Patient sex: M
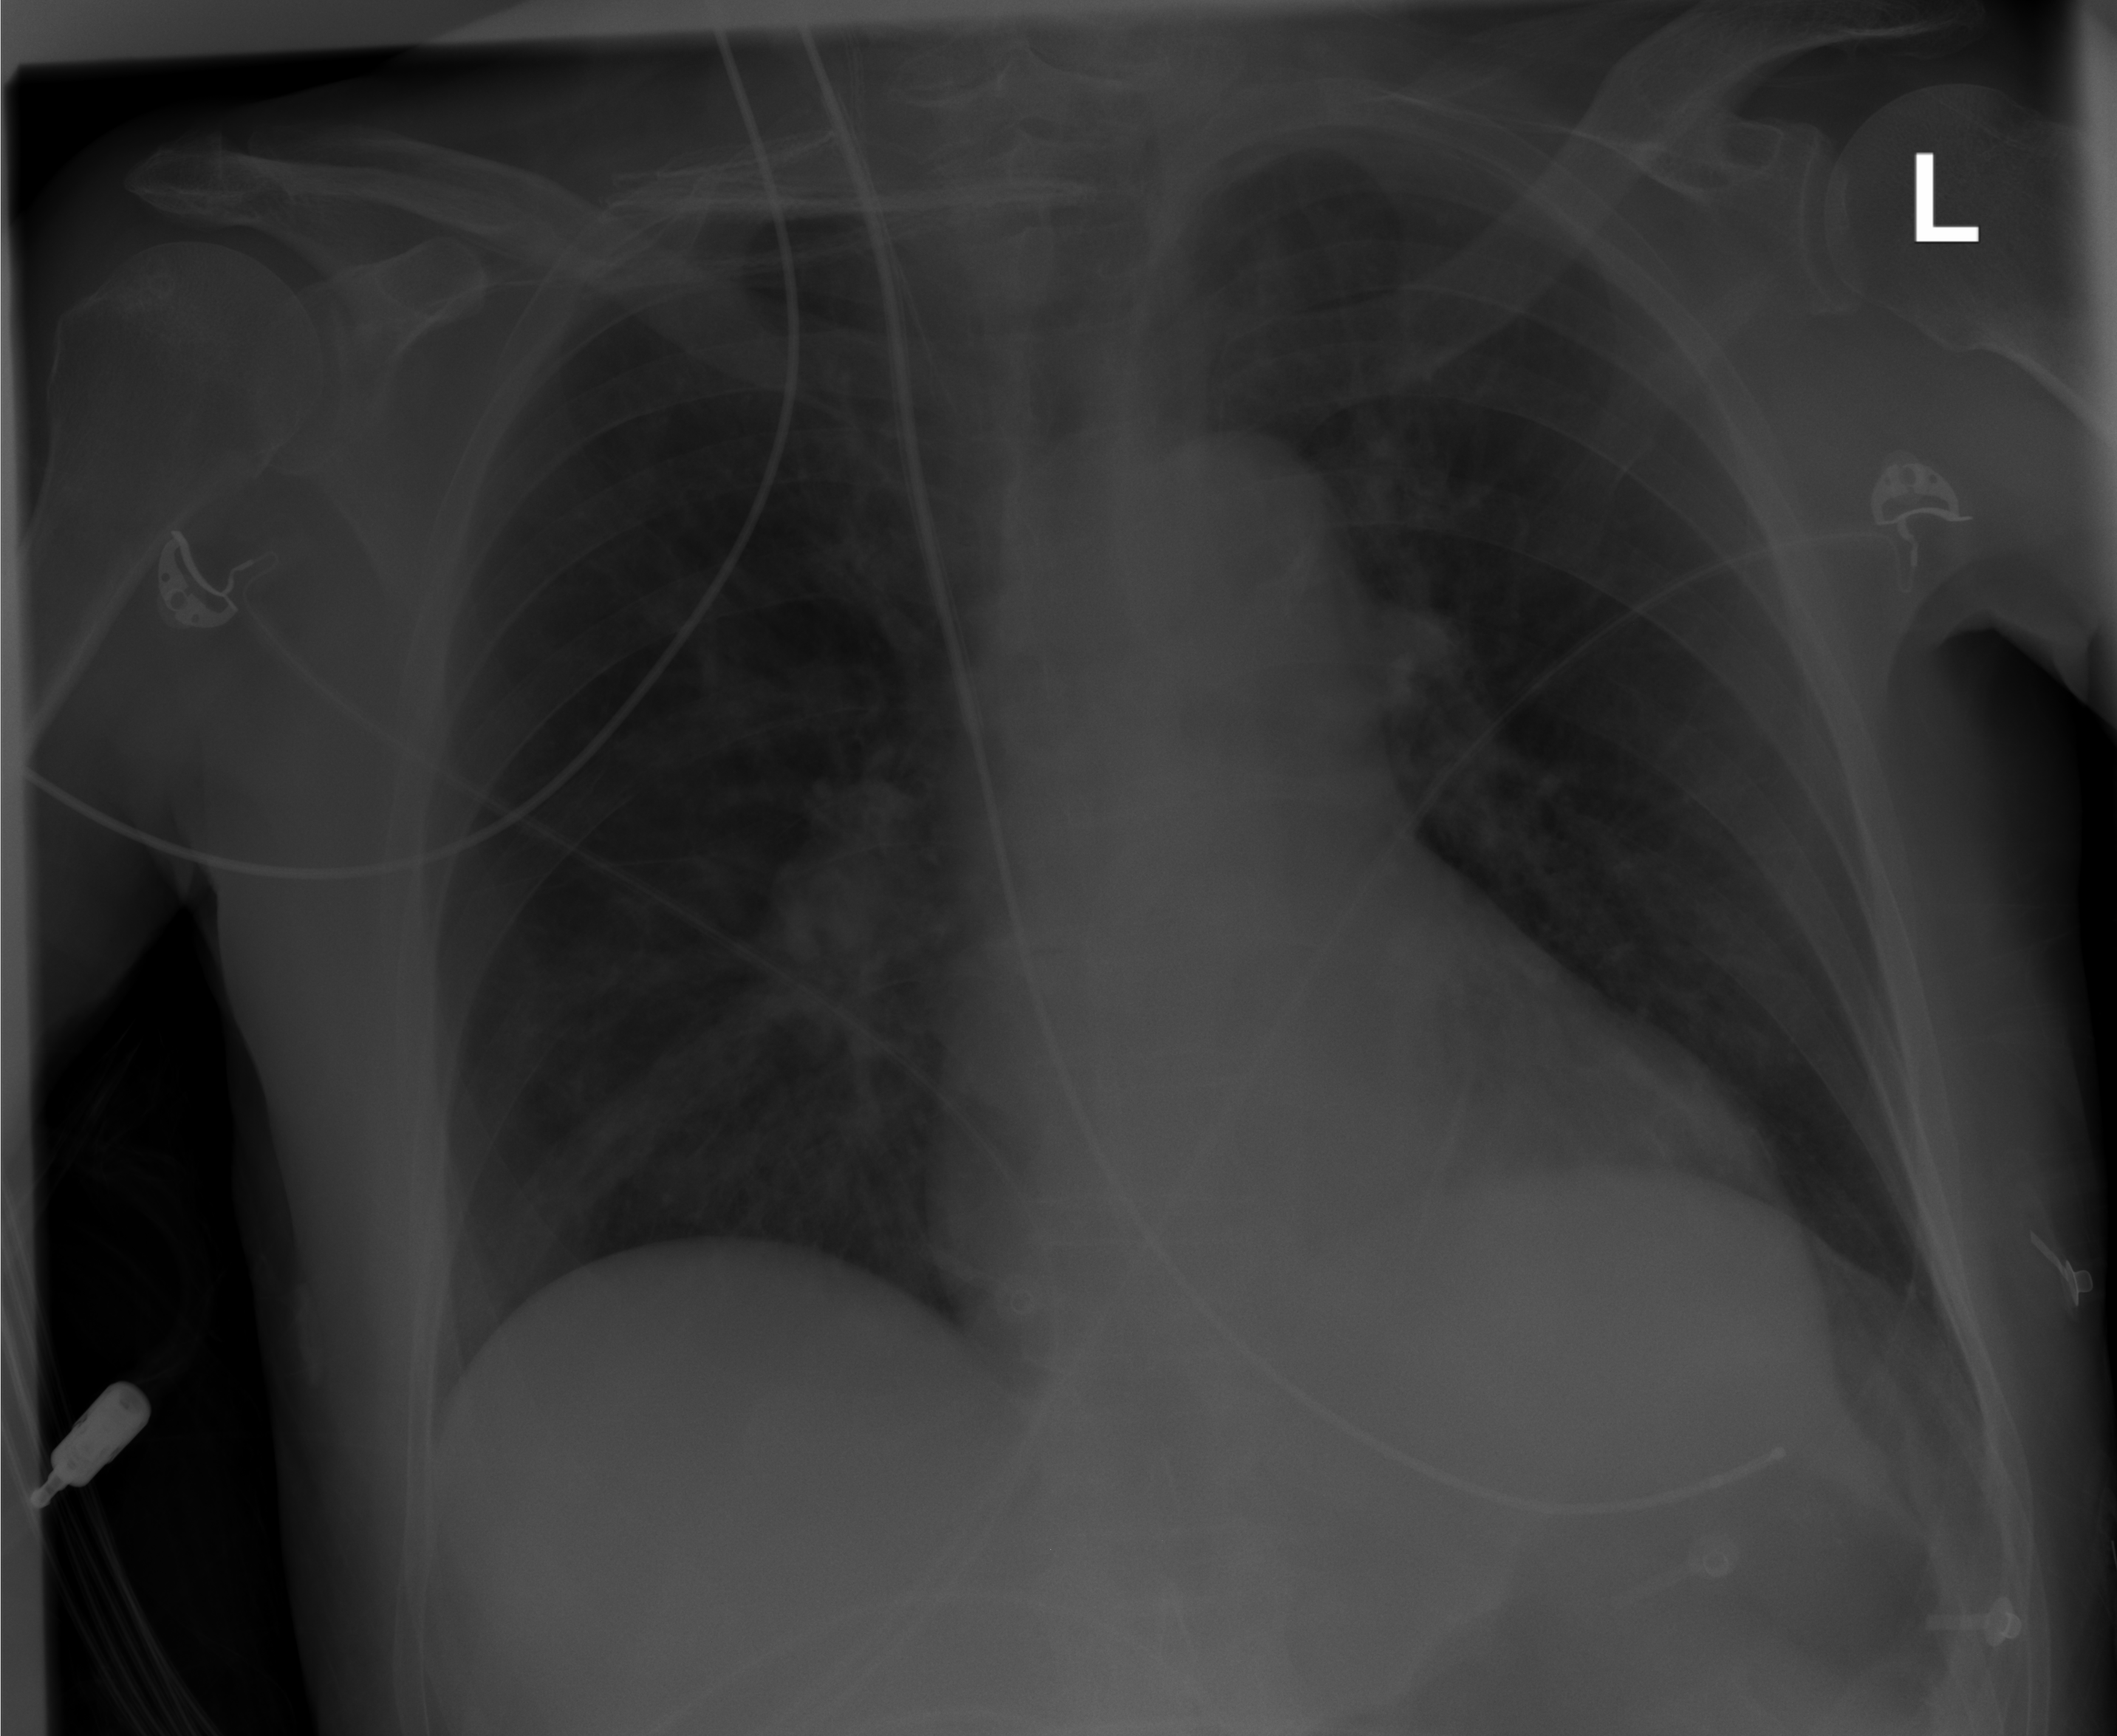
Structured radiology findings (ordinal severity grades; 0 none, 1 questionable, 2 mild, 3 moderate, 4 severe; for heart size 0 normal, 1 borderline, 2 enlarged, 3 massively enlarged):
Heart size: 0
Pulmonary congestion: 0
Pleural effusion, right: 0
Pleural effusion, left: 0
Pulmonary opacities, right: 0
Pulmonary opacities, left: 0
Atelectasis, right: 1
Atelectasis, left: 0